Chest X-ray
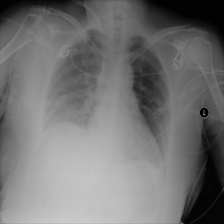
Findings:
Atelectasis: negative
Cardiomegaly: negative
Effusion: positive
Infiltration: negative
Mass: negative
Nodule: negative
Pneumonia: negative
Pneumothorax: negative
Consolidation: negative
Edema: negative
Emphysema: negative
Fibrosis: negative
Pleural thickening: negative
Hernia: negative